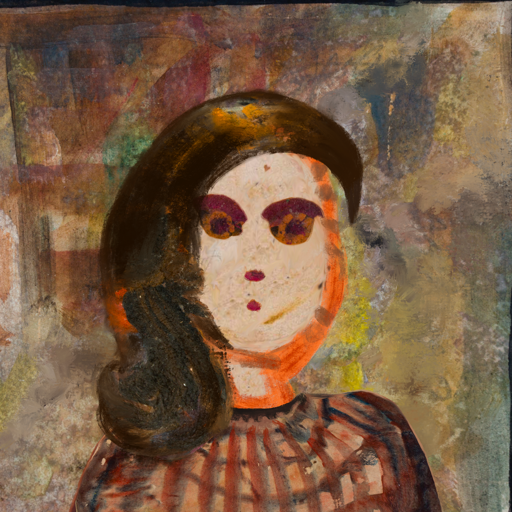
Background: Mosgoul, Head And Neck Front: Rupkatha, Face Front: Doll, Bust: Orphan, Hair Front: Gypsy_Queen, Head Accessory: Blank, Second Necklace: Blank, Necklace: Blank, Baby: Blank